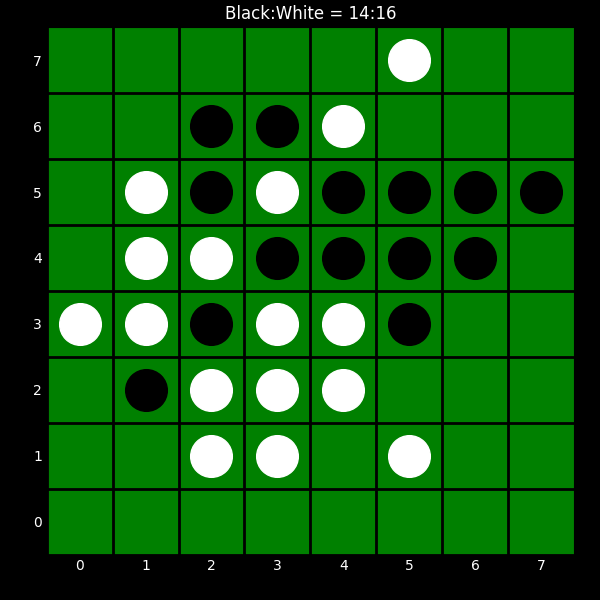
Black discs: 14
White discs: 16